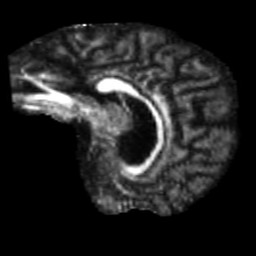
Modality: FA
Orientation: sagittal
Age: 60
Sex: male
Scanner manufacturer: siemens
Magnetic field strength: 3 T
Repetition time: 5.47 s
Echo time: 0.0854 s